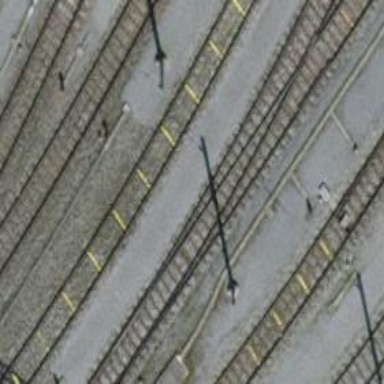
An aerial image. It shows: Railway yard with electrified contact lines.